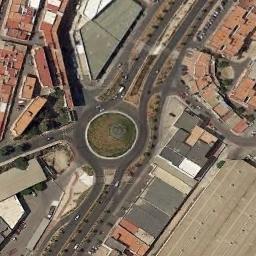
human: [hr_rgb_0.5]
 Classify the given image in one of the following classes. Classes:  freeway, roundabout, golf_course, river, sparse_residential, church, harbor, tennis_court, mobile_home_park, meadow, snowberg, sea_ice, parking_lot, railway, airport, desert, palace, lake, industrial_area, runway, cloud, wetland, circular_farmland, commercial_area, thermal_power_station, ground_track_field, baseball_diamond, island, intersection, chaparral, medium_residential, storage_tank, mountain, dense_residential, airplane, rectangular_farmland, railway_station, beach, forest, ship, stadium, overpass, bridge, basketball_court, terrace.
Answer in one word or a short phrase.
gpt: roundabout